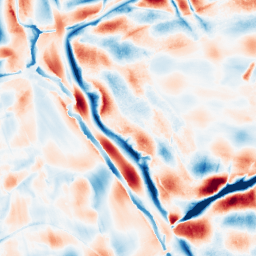
Category: wavelet
Decomposition family: wavelet_dwt
Decomposition parameters: wavelet: db8
level: 5
Upsampling method: cubic_catmull_rom
Upsampling parameters: scale: 2
Upsampling scale: 2